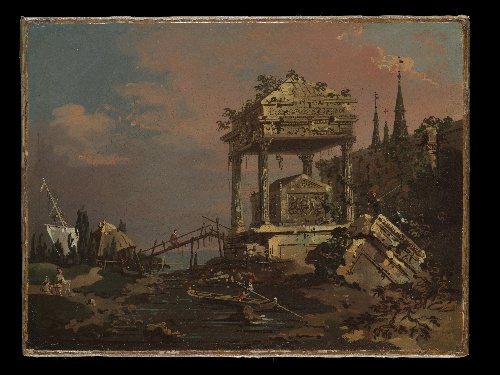
Title: Imaginary View with a Tomb by the Lagoon
Artist: Canaletto (Giovanni Antonio Canal)
Artist bio: Italian, Venice 1697–1768 Venice
Date: early 1740s
Object type: Painting
Classification: Paintings
Medium: Oil on canvas
Dimensions: 11 7/8 × 15 1/2 in. (30.2 × 39.4 cm)
Department: European Paintings
Credit line: Gift of the Eugene V. and Clare E. Thaw Charitable Trust, 2018
Accession year: 2018
Repository: Metropolitan Museum of Art, New York, NY
Tags: Tombs|Ruins|Boats